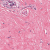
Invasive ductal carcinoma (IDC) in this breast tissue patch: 0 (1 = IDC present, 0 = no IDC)